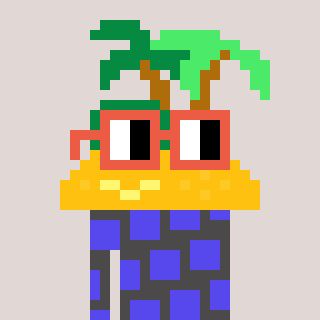
a pixel art character with square orange glasses, a island-shaped head and a grayscale-colored body on a warm background